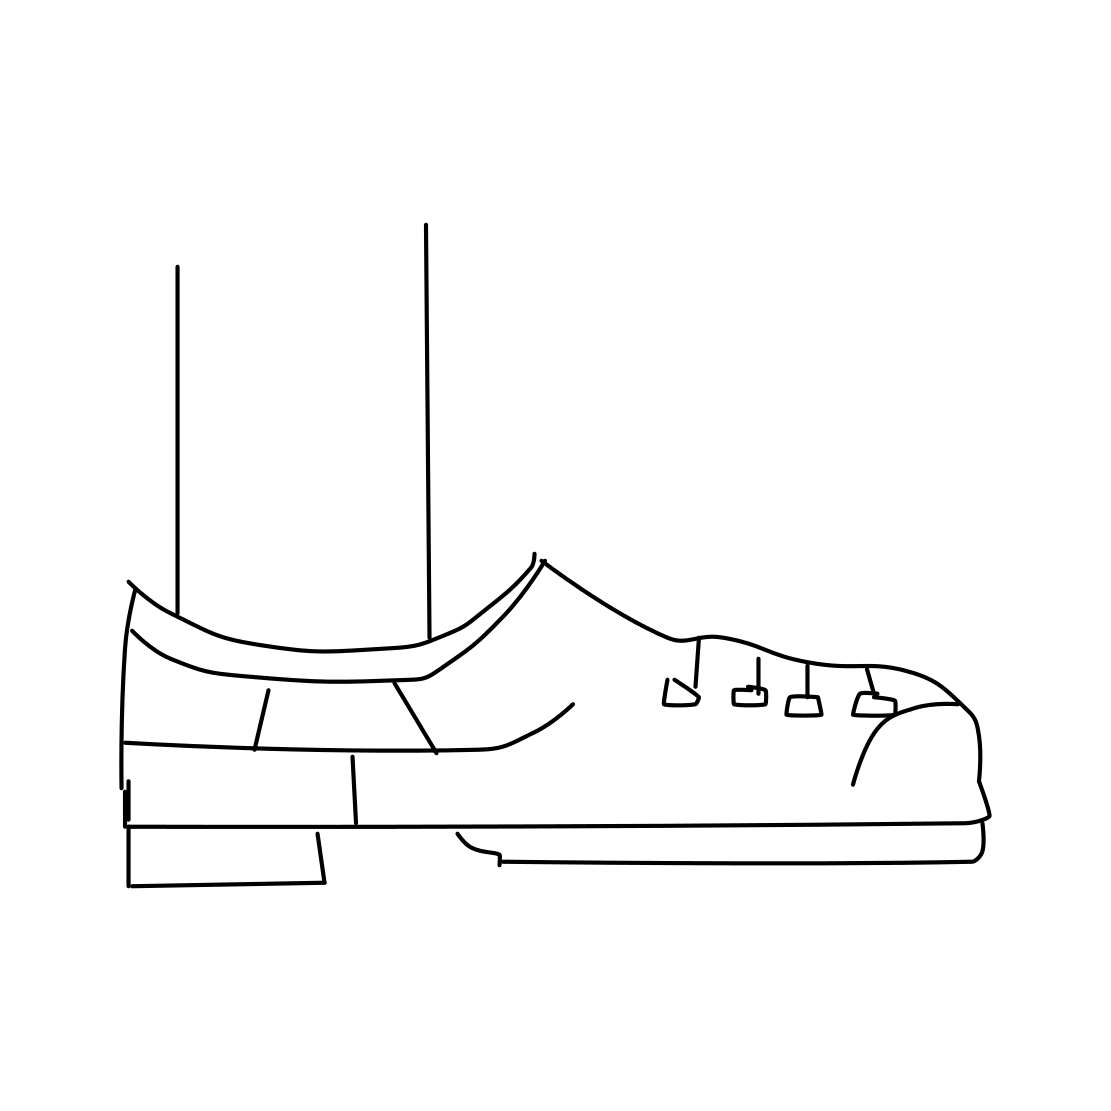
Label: shoe